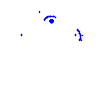
Particle: kaon